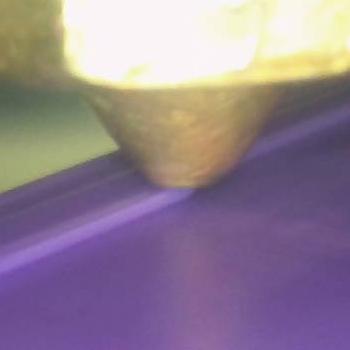
Flow rate: 78%